Interaction volume radius: 10 \u00c5
Interaction volume height: 15 \u00c5
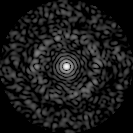
Disorder parameter: 0.8165